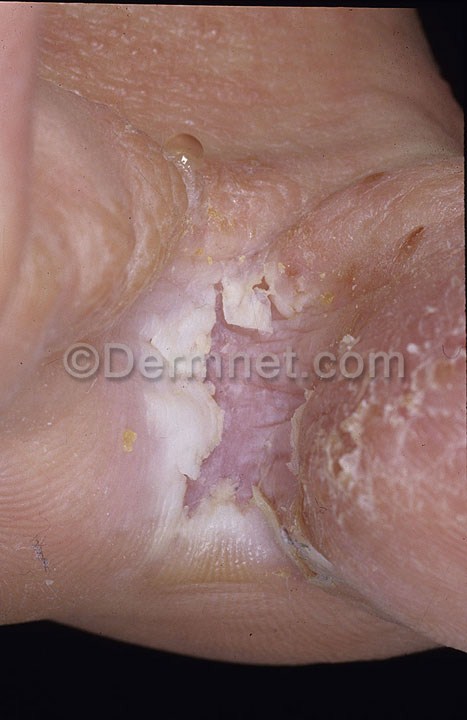
Disease: Tinea Ringworm Candidiasis and other Fungal Infections